Question: Here's the problem:

And here's the code. Most of it has been copy and pasted from examples.
'''
<!-- Navigation -->
<nav class="navbar navbar-inverse navbar-fixed-top">
<div class="container">
<!-- Brand and toggle get grouped for better mobile display -->
<div class="navbar-header page-scroll">
<button type="button" class="navbar-toggle" data-toggle="collapse" data-target="#navbar-collapse">
<span class="sr-only">Toggle navigation</span>
<span class="icon-bar"></span>
<span class="icon-bar"></span>
<span class="icon-bar"></span>
</button>
</div>
<!-- Collect the nav links, forms, and other content for toggling -->
<div class="collapse navbar-collapse" id="navbar-collapse">
<ul class="nav navbar-nav navbar-left">
<li class="hidden">
<a href="#page-top"></a>
</li>
<li class="page-scroll">
<a href="/index.html">Home</a>
</li>
<li class="page-scroll active">
<a href="/downloads.html">Downloads</a>
</li>
<li class="page-scroll">
<a href="#">Contact</a>
</li>
</ul>
</div>
<!-- /.navbar-collapse -->
</div>
<!-- /.container-fluid -->
</nav>
<div class="container">
<h1>Hello, world!</h1>
</div>
'''
I'm currently using a custom Bootstrap theme (<URL>, and have linked up the custom Bootstrap CSS, and regular Bootstrap Javascript and jQuery correctly via CDN.
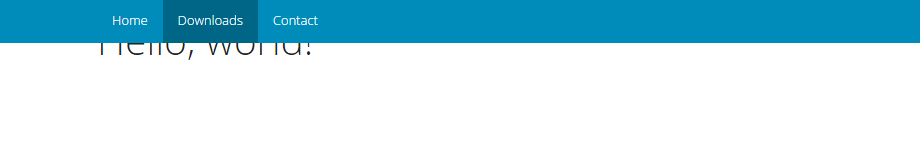
Answer: If you look at the source for the <URL>, you'll see that they add padding to the top of the body to account for the navbar:
'''
body {
min-height: 2000px;
padding-top: 70px;
}
'''
That rule pushes the body content down enough to clear the navbar.